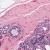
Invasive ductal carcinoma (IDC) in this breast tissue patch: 0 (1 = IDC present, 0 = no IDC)